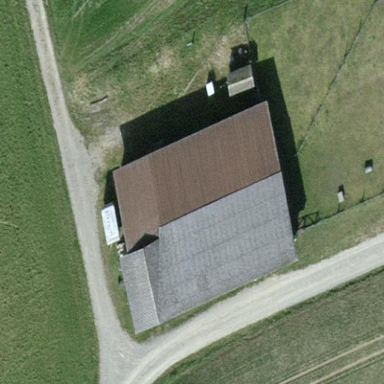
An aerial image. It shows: Skillion-roofed farm auxiliary building.